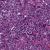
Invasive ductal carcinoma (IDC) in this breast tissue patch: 1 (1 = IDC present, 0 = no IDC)